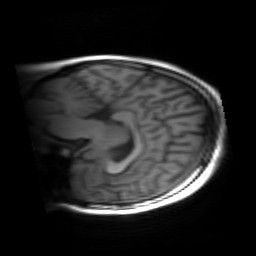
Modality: inplaneT1
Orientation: sagittal
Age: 22
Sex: female
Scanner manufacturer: siemens
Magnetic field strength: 3 T
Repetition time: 1.2 s
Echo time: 0.00251 s